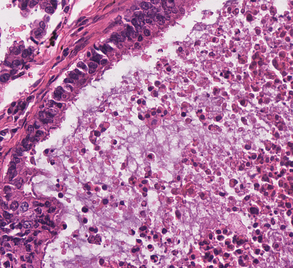
Tumor epithelial tissue: yes
Tumor-associated stroma tissue: yes
Normal tissue: no